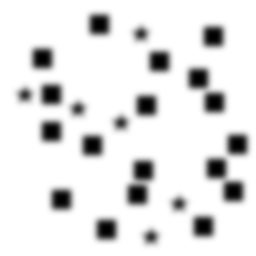
Squares: 18
Triangles: 0
Stars: 6
Total shapes: 24